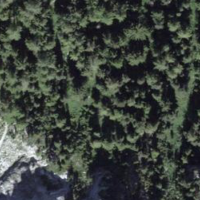
EUNIS habitat code: 43
Species observed at this site:
Neottia nidus-avis
Neottia ovata
Cypripedium calceolus